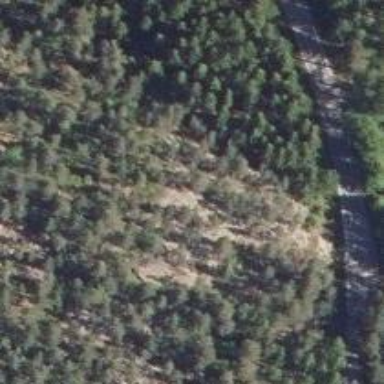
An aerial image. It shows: Cliff in nature.